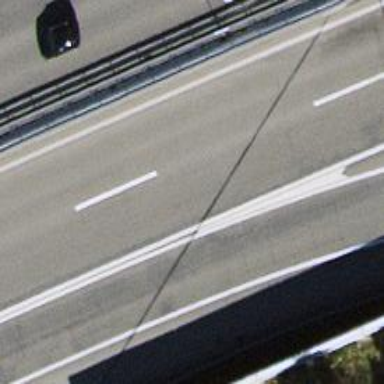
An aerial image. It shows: Asphalt bridge on motorway.